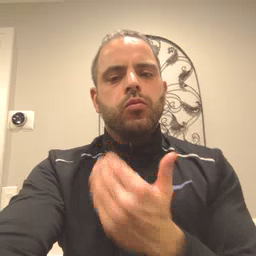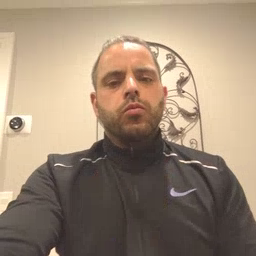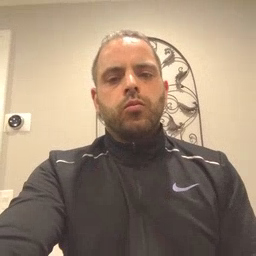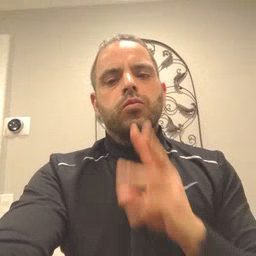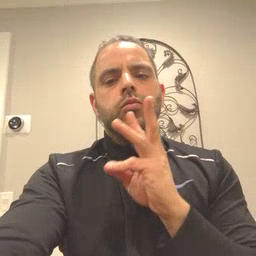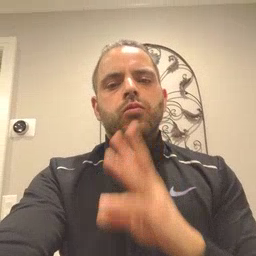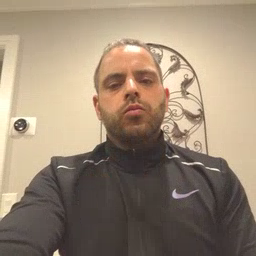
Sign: water